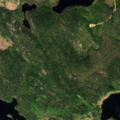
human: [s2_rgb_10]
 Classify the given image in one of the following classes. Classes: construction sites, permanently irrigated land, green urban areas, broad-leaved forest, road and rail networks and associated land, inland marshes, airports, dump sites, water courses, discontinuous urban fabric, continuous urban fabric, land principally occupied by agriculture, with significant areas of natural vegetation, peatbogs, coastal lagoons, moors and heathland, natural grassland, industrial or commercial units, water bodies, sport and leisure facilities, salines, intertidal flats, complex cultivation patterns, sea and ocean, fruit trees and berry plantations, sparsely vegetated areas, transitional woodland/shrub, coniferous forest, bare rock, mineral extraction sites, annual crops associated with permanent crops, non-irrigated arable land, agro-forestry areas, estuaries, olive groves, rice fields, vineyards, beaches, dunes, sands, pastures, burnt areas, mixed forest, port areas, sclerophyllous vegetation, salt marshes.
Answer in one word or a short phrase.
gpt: coniferous forest, transitional woodland/shrub, water bodies